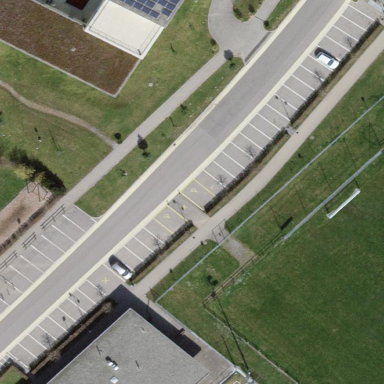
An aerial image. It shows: Parking area with surface.